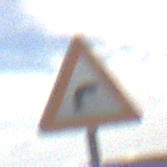
Verkehrszeichen: KurveRechts
Umgebung: Outdoor, Nature
Tageszeit: Midday
Wetter: PartlyCloudy
Licht: Natural
Jahreszeit: NotSpecified
Kontrast: MediumContrast